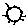
Label: sun